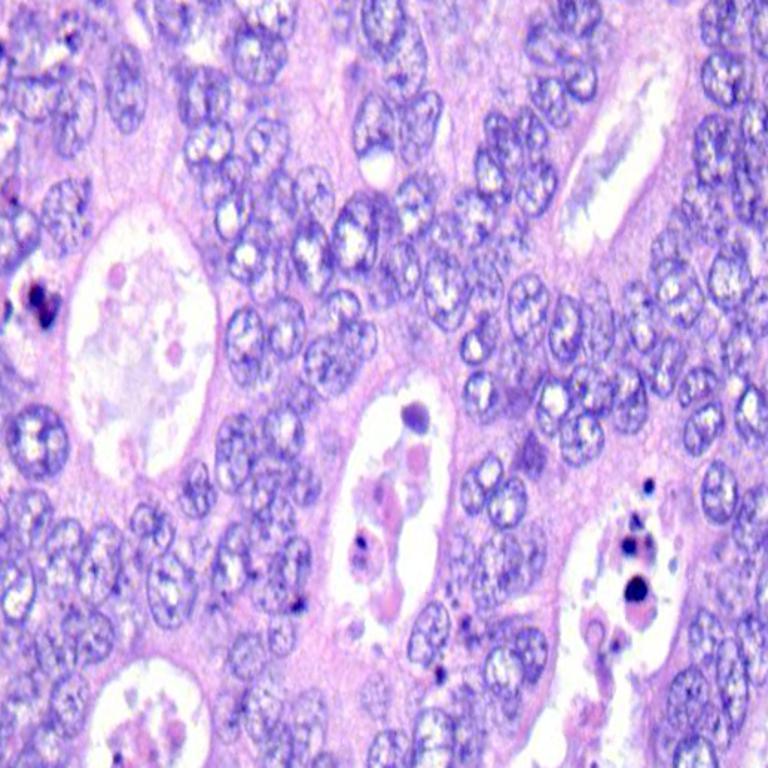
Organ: colon
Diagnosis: adenocarcinomas